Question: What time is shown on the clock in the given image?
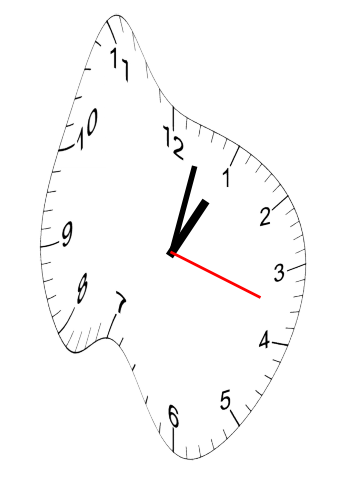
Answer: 01:02:18